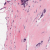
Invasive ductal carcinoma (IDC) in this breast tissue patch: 1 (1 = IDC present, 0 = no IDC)